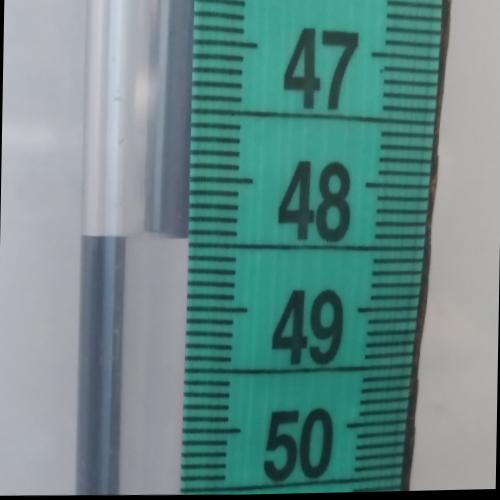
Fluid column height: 48.5 cm